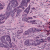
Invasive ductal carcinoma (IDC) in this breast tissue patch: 1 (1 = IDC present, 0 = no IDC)